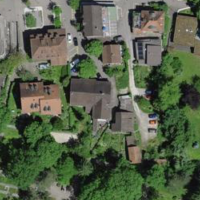
EUNIS habitat code: 54
Species observed at this site:
Pieris rapae
Maniola jurtina